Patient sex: M
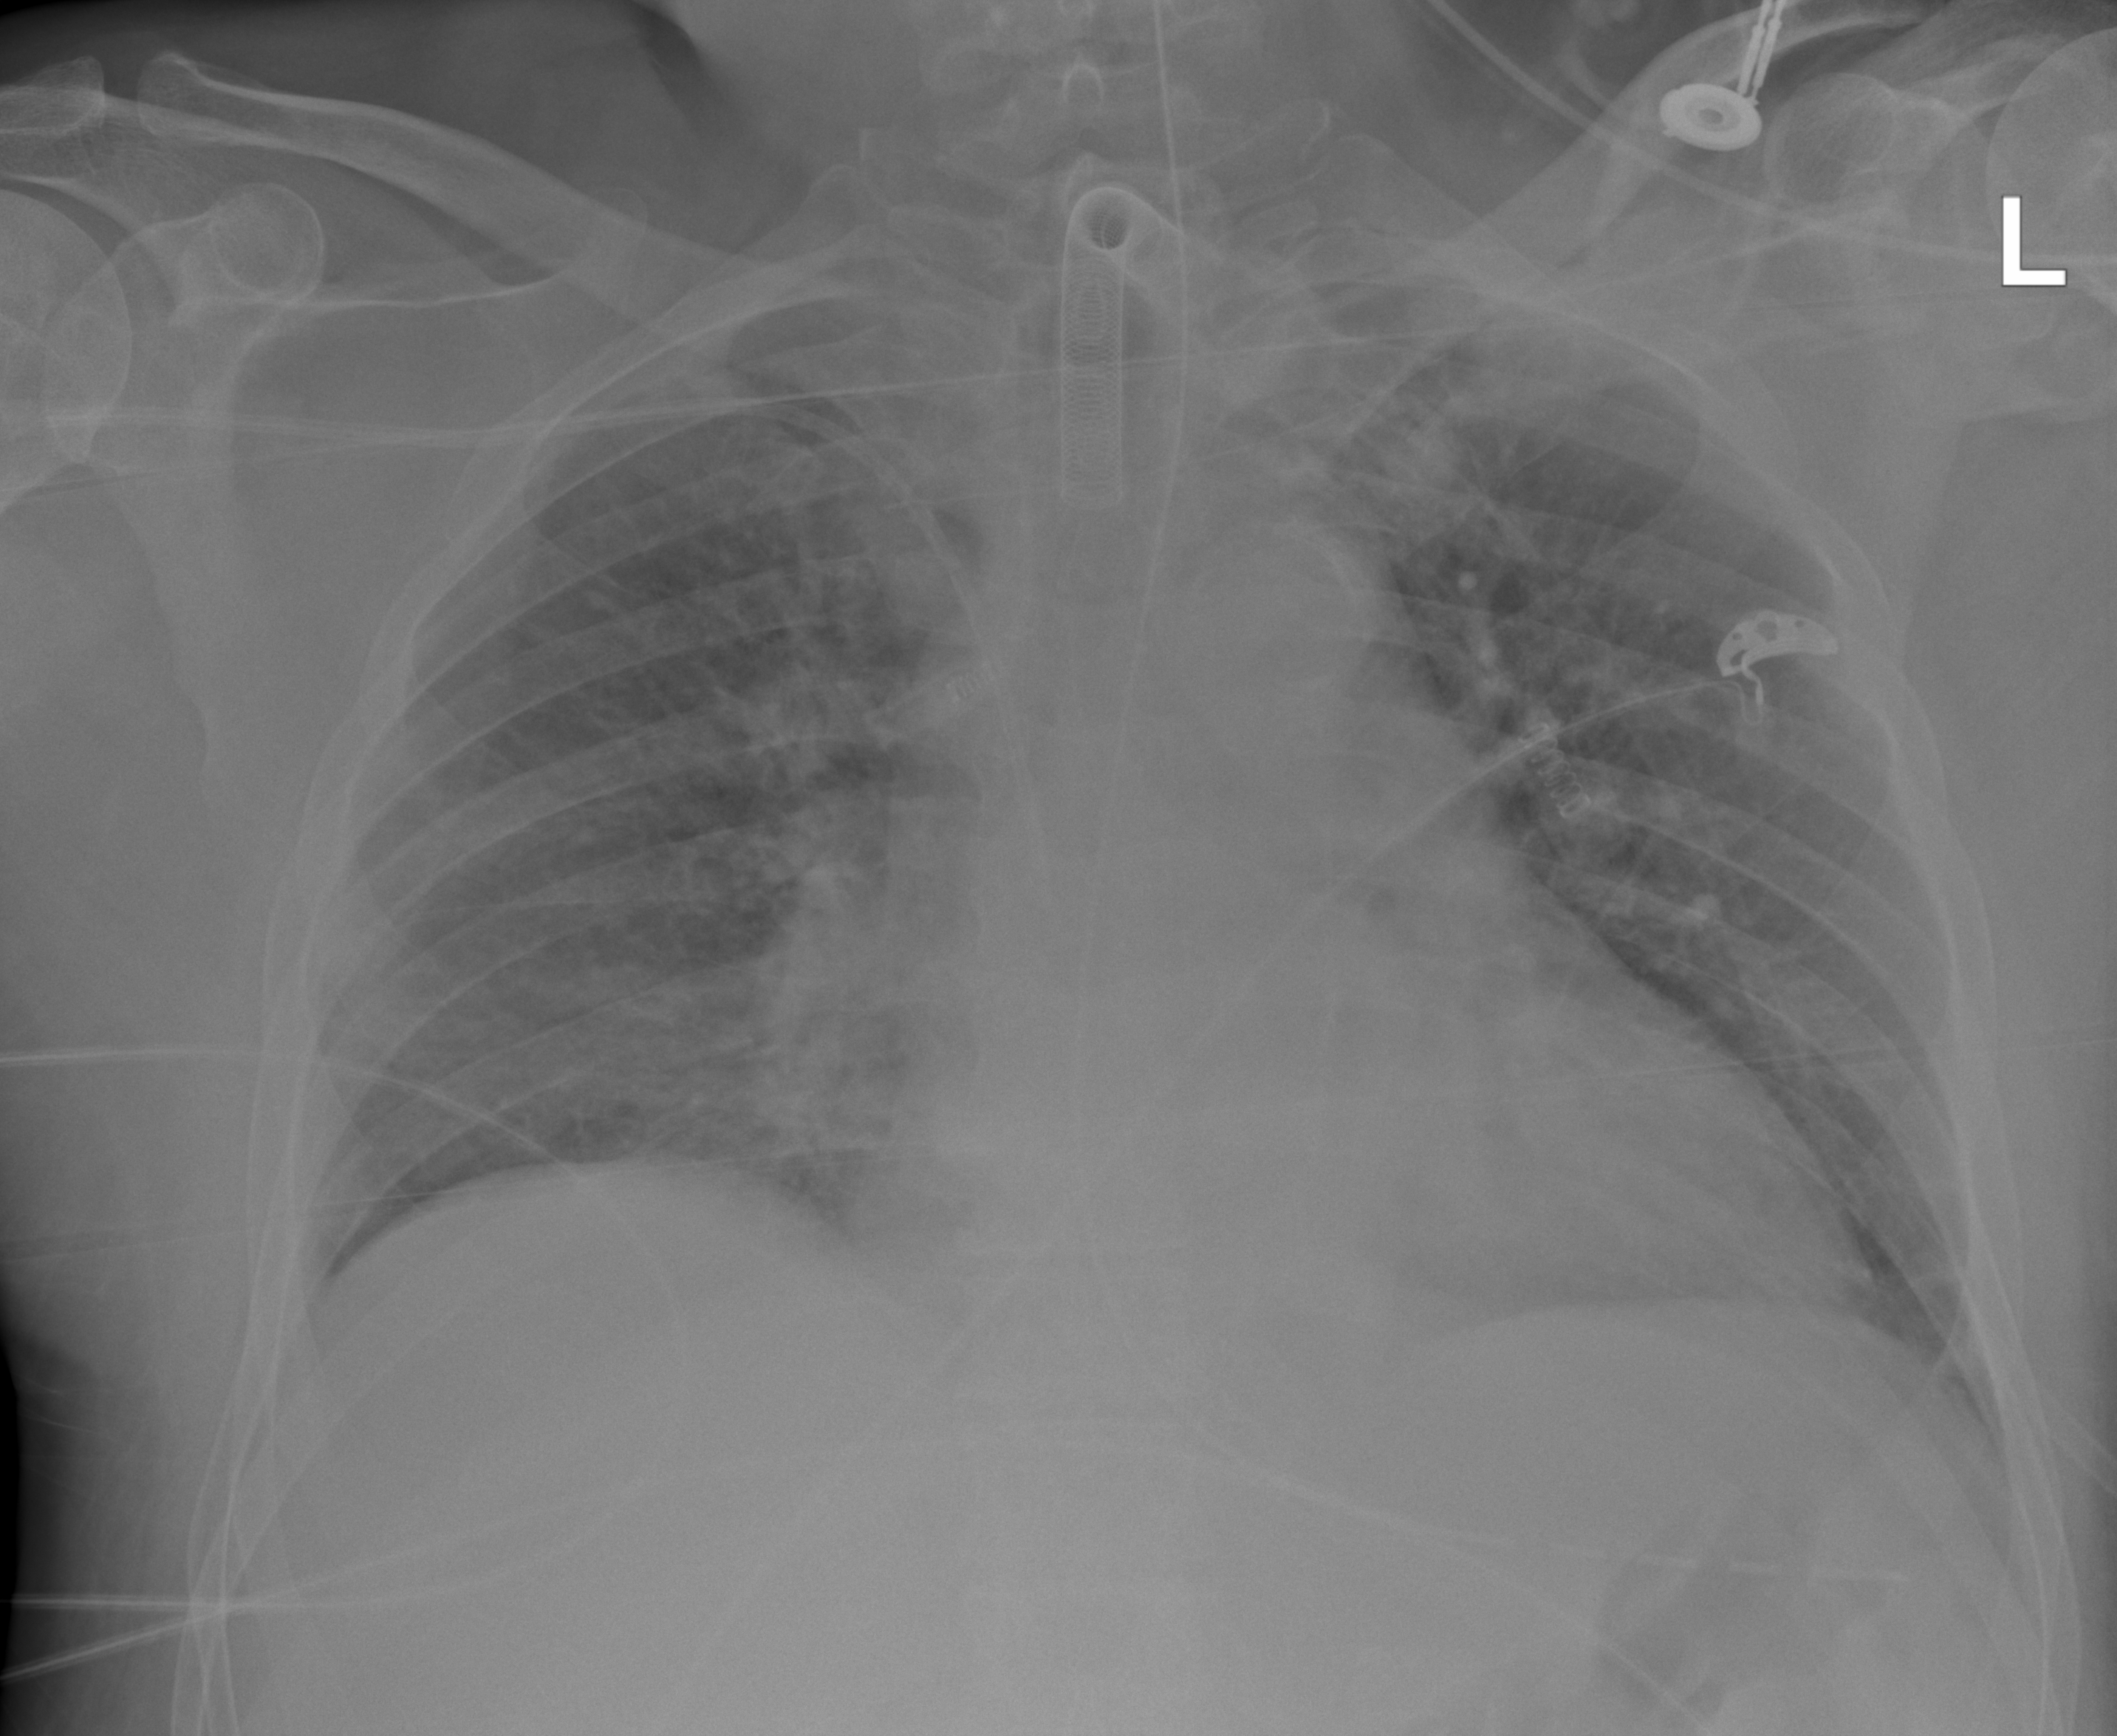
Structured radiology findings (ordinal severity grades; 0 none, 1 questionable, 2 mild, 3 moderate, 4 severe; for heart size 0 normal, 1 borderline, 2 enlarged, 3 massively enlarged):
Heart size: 2
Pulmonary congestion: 2
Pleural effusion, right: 0
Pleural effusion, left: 0
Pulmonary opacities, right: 2
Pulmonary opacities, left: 0
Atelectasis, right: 2
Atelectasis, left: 2